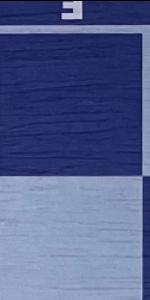
Label: Empty